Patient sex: M
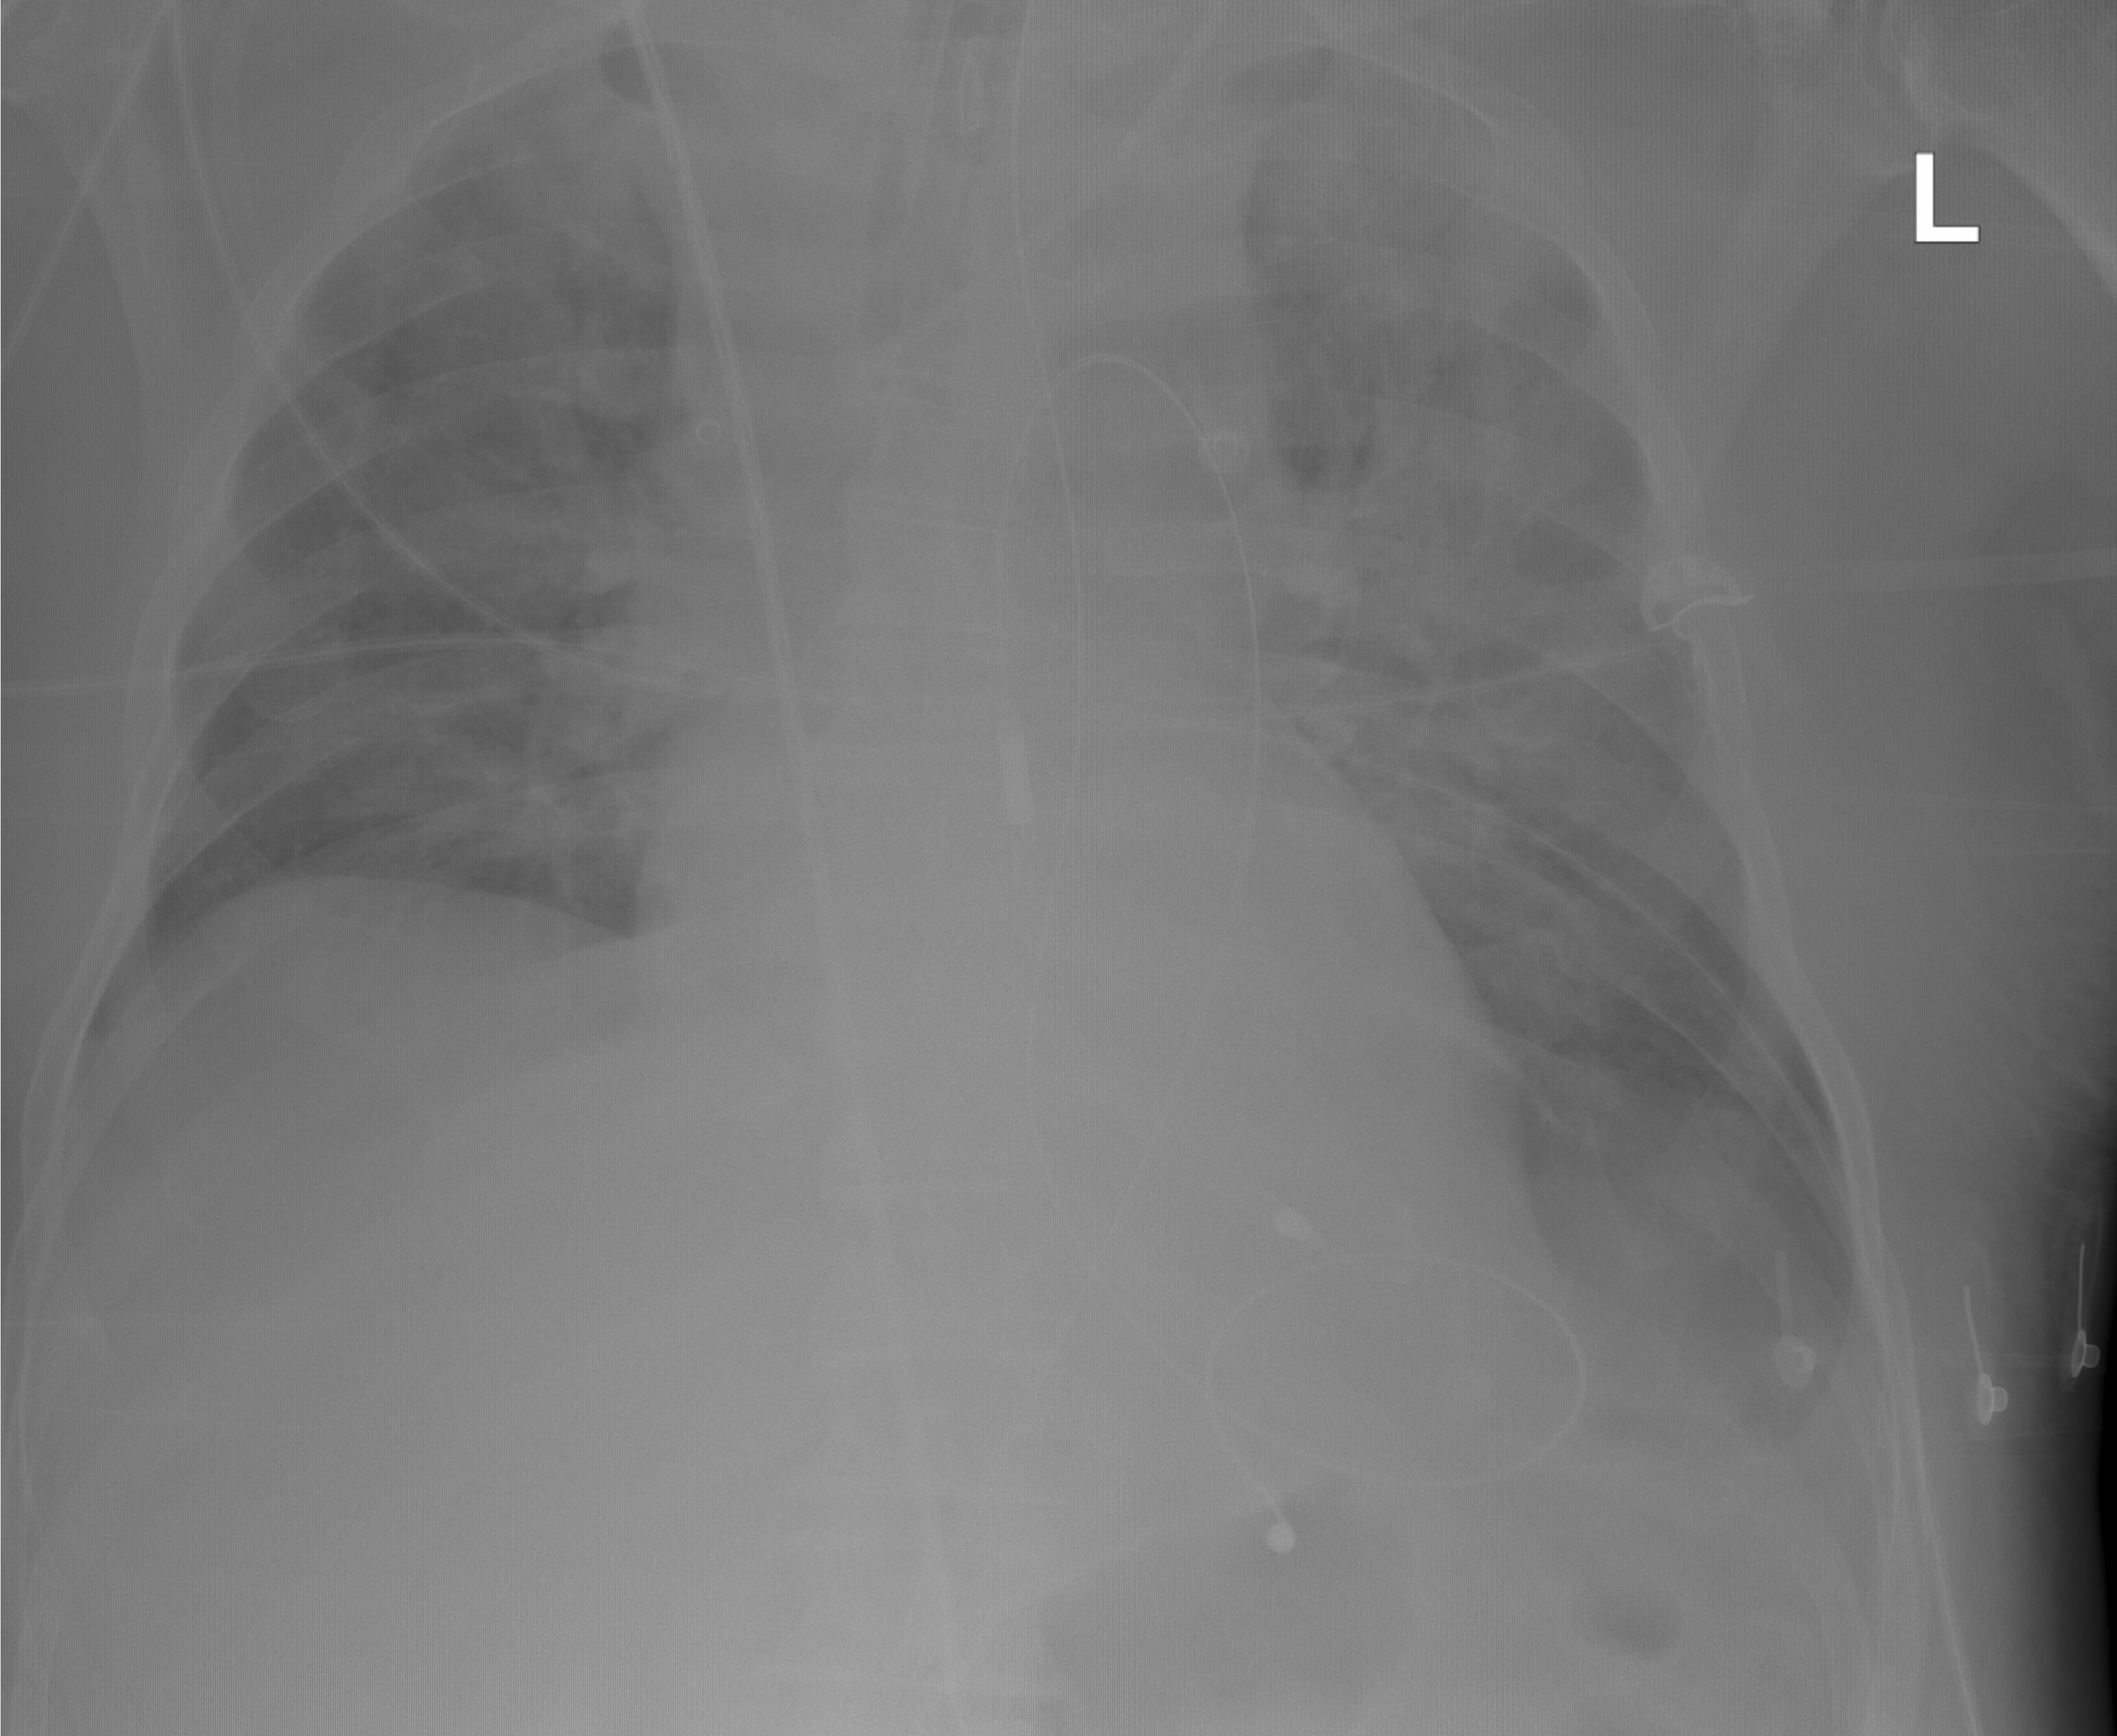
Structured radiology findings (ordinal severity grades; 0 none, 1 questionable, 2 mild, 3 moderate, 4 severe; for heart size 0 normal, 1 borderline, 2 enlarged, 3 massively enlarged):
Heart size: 0
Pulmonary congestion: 0
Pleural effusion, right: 0
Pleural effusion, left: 2
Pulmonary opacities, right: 2
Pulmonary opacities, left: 2
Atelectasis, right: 0
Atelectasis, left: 0